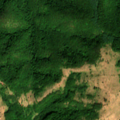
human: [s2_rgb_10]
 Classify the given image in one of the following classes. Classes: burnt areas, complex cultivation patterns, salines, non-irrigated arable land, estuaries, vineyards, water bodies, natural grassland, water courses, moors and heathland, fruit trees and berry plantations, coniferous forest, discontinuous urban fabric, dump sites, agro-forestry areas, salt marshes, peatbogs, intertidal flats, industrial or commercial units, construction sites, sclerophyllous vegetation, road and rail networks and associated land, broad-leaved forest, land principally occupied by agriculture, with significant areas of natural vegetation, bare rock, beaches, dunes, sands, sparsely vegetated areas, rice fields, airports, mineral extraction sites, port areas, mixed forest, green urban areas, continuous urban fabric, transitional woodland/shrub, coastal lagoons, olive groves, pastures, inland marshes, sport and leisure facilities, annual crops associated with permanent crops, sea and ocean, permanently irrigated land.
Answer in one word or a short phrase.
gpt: broad-leaved forest, natural grassland